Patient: sex M, age 46
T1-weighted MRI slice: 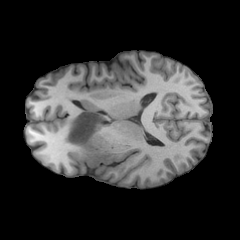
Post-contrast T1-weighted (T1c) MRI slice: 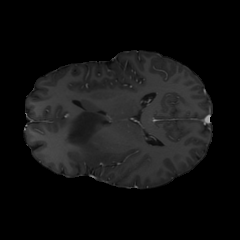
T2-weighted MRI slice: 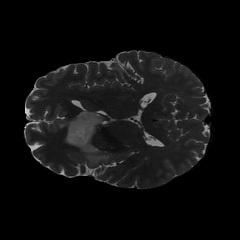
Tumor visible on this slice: yes
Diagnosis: Astrocytoma, IDH-mutant
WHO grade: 2